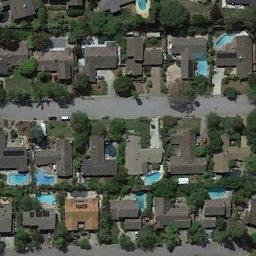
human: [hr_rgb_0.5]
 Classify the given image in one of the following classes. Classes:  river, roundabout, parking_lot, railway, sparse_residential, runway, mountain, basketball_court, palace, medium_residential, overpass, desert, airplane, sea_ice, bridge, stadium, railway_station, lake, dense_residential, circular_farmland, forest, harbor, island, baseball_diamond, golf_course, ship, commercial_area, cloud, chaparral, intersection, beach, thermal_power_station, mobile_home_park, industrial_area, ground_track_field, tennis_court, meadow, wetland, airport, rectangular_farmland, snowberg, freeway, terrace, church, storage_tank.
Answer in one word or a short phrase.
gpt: medium_residential